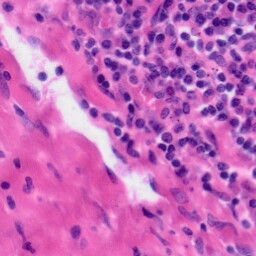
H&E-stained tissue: Tonsil